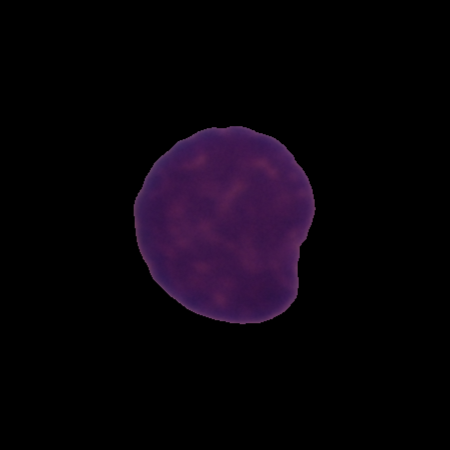
Label: healthy